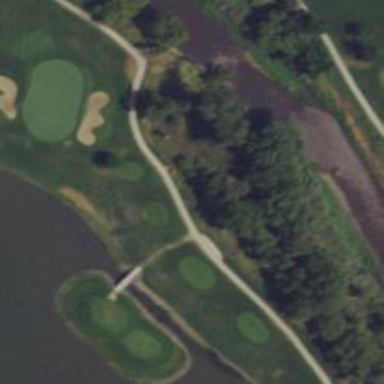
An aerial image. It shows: Track noted as golf cart path.